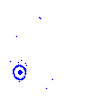
Particle: pion